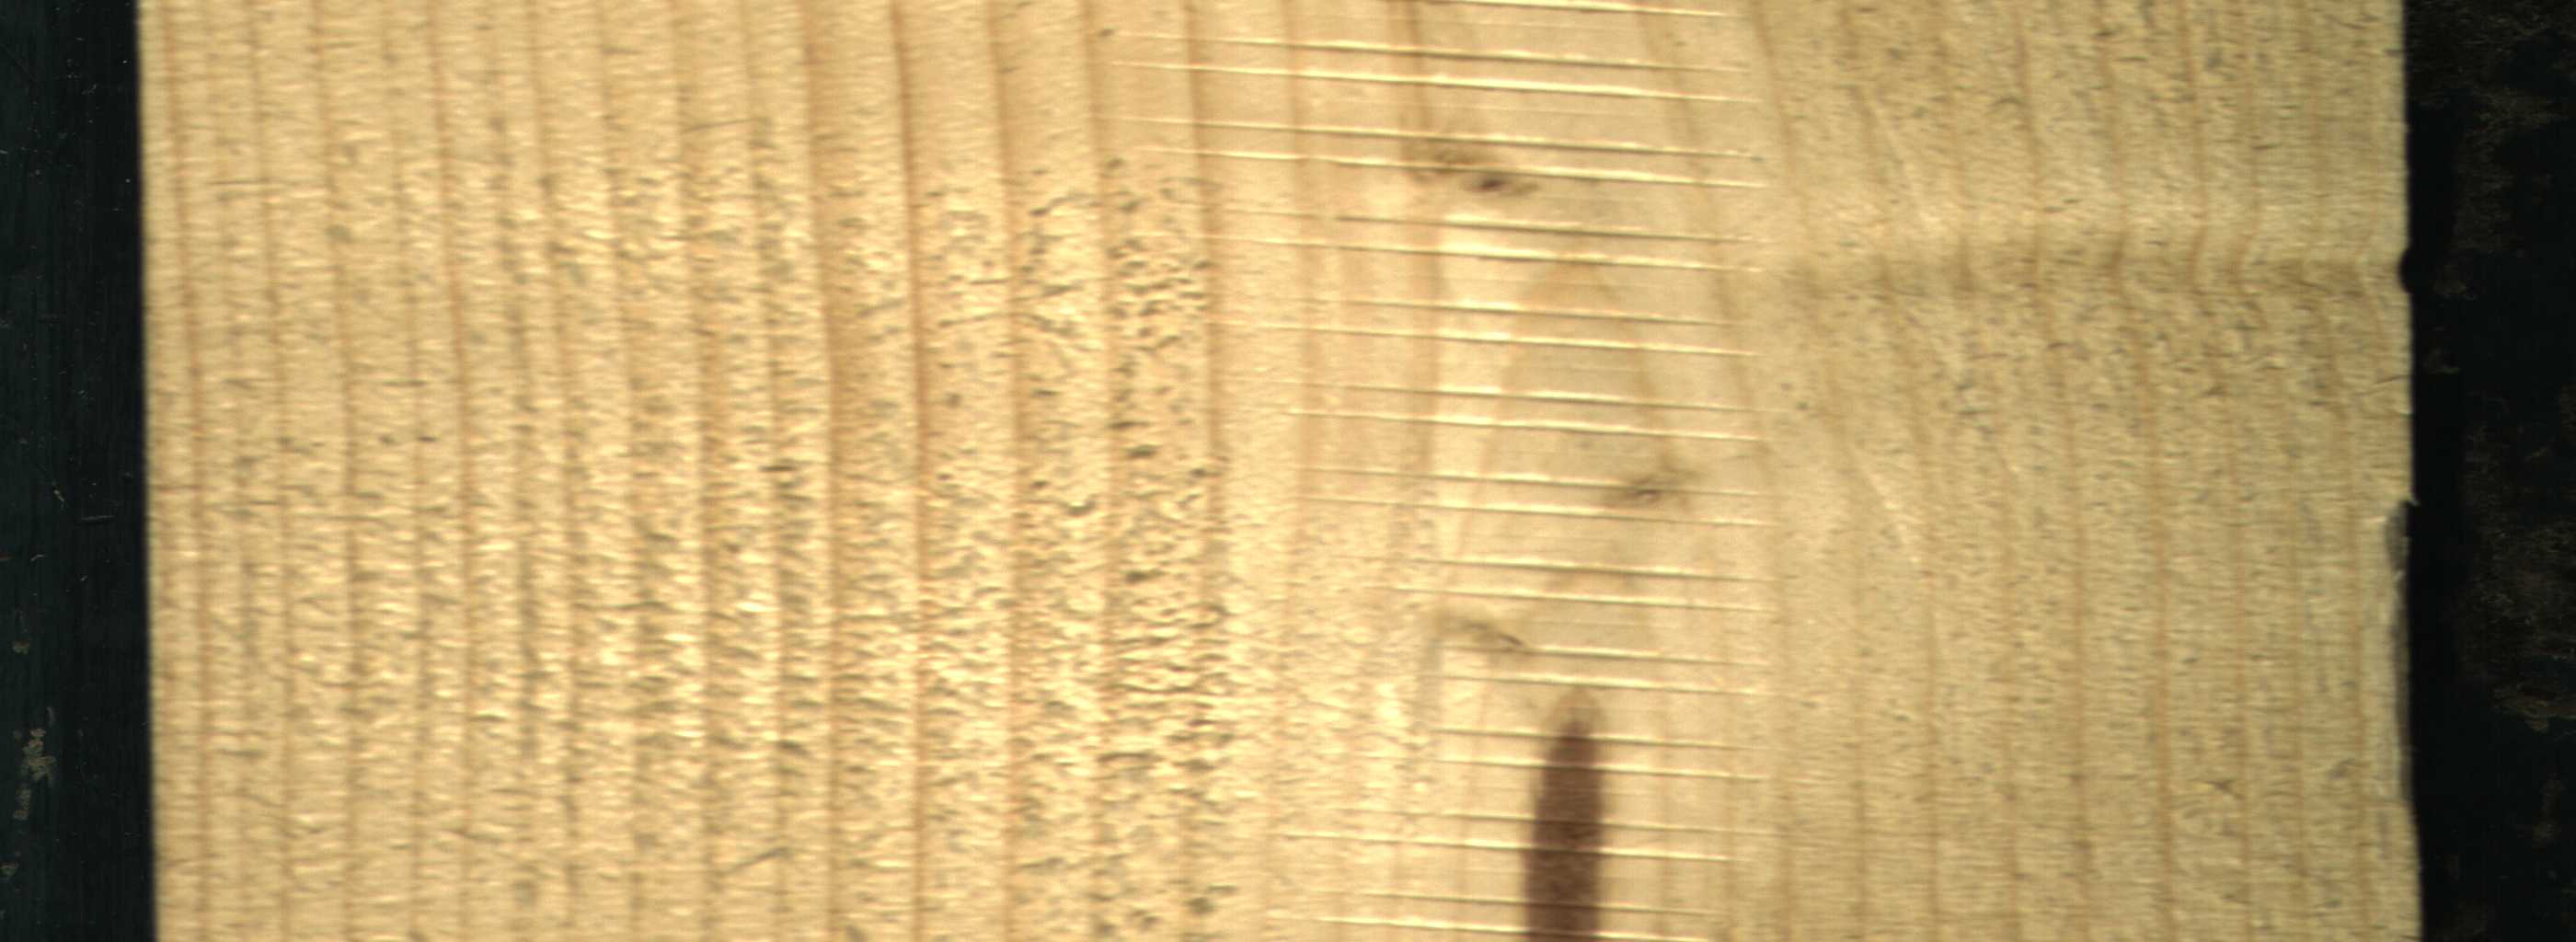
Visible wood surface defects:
Marrow